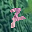
Label: 7